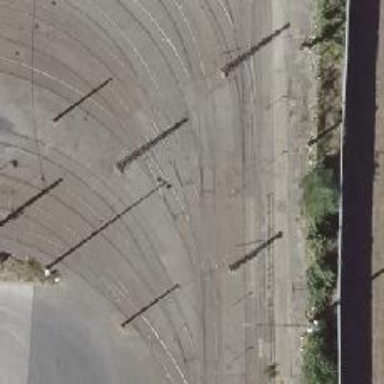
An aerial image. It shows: Railway switch.